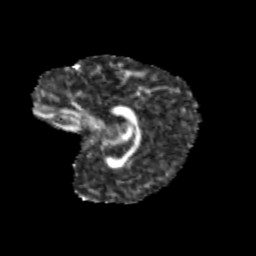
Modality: FA
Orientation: sagittal
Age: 10
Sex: female
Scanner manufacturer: siemens
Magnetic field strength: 3 T
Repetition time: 3.8 s
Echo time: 0.07 s